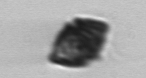
Label: Kryptoperidinium_triquetrum